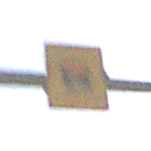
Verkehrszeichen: FahrzeugeMitWassergefaehrdenderLadungOhnePfeilsymbol
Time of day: Night
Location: Outdoor (Nature)
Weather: Clear
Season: NotSpecified
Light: Natural